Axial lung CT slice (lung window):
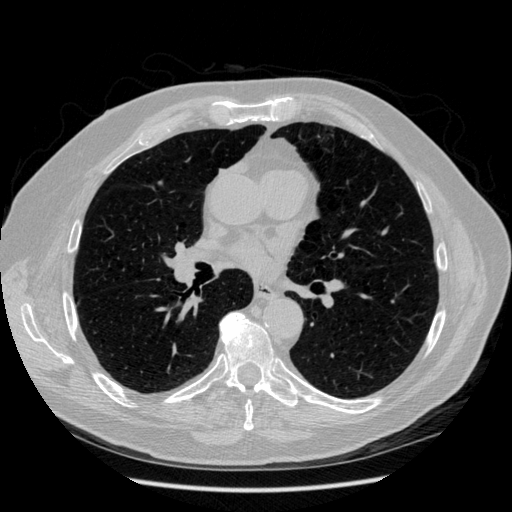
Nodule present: no